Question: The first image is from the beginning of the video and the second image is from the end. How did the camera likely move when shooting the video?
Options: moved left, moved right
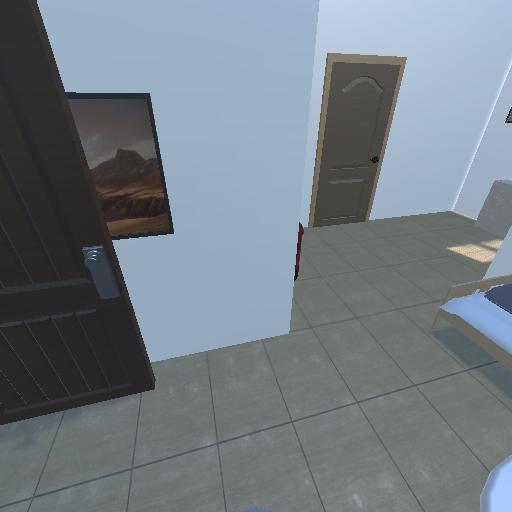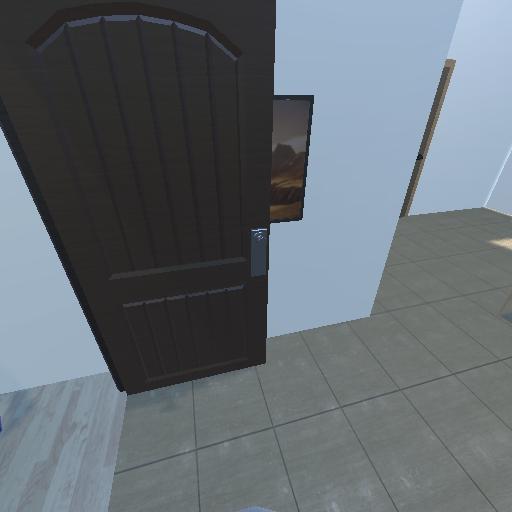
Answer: moved left